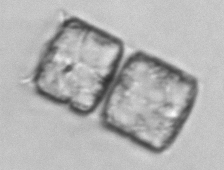
Label: Lauderia_annulata